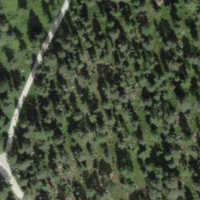
EUNIS habitat code: 43
Species observed at this site:
Caltha palustris